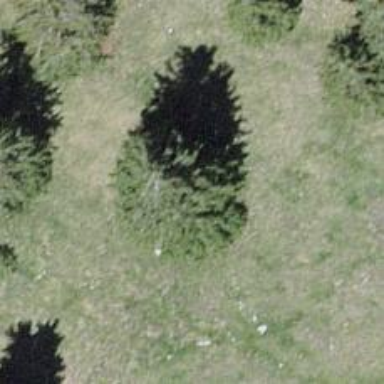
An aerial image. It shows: Needle-leaved tree in natural setting.